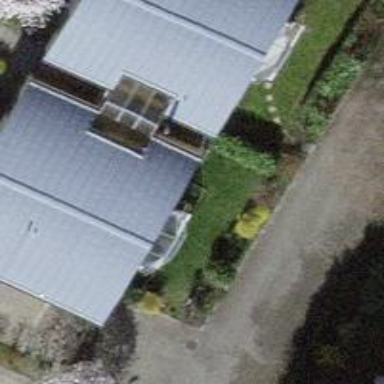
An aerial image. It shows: Semi-detached house.